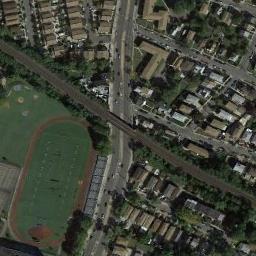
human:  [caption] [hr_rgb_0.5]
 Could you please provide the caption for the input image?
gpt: The track and field is built on the lawn, A road away from the residential area, And there is a lot of vegetation around it .

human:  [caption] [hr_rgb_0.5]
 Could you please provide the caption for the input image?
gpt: The ground track field is on a block and a railway goes through the block .

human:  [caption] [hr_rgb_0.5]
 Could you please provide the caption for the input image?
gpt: There is a road beside the track and field .

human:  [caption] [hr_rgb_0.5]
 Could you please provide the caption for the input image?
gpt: There are many buildings next to the ground track field .

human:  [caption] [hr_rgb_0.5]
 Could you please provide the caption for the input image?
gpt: There are many buildings around the ground track field with a red track .